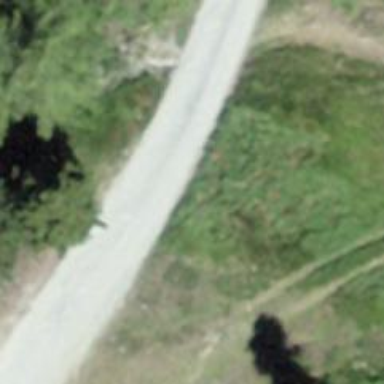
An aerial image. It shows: Downhill track road.